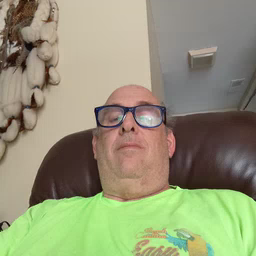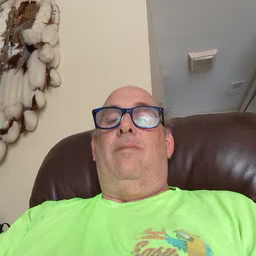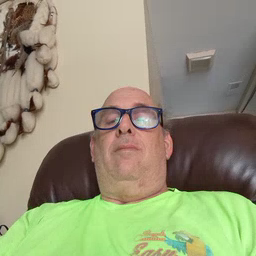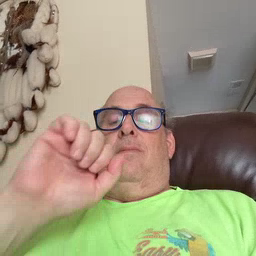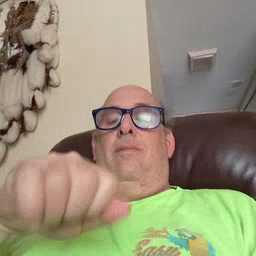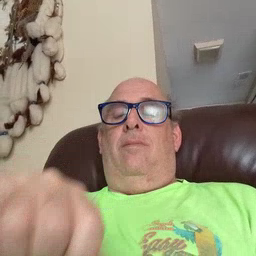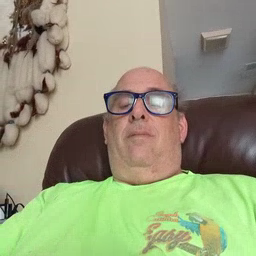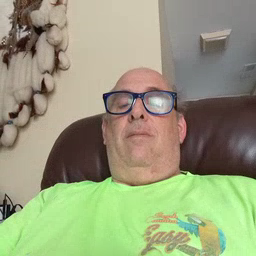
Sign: yes